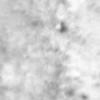
Label: no_change